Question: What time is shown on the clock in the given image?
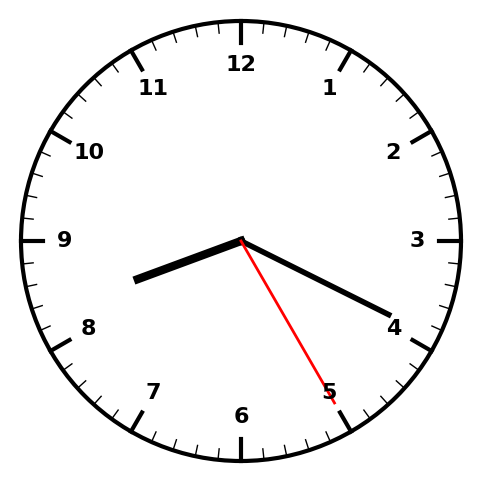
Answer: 08:19:25